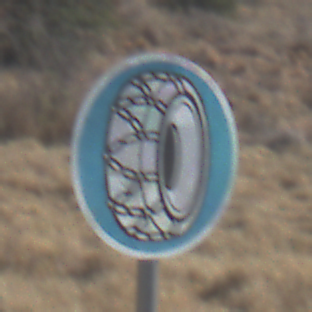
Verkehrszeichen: SchneekettenVorgeschrieben
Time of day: Midday
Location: Outdoor (Nature)
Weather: Clear
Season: NotSpecified
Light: Natural